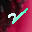
Label: 2